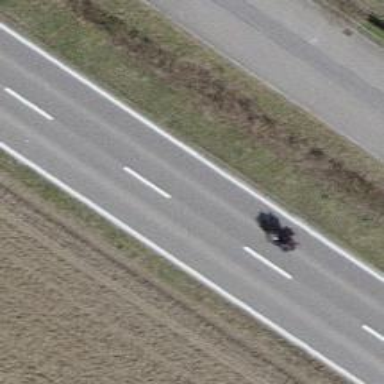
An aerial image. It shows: Primary highway.